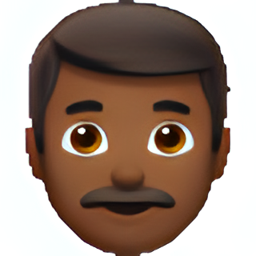
Name: man
Emoji: 👨🏾
Group: People & Body
Sub-group: person